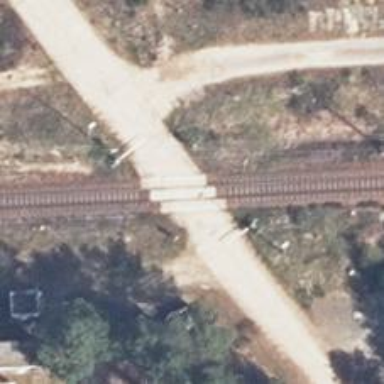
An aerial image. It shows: Concrete track with grade3 tracktype.